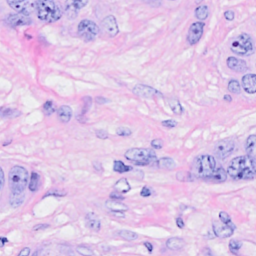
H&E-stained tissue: Breast